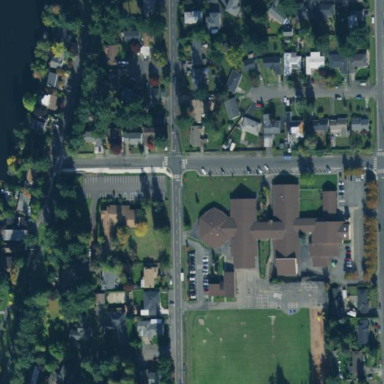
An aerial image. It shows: School.